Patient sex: M
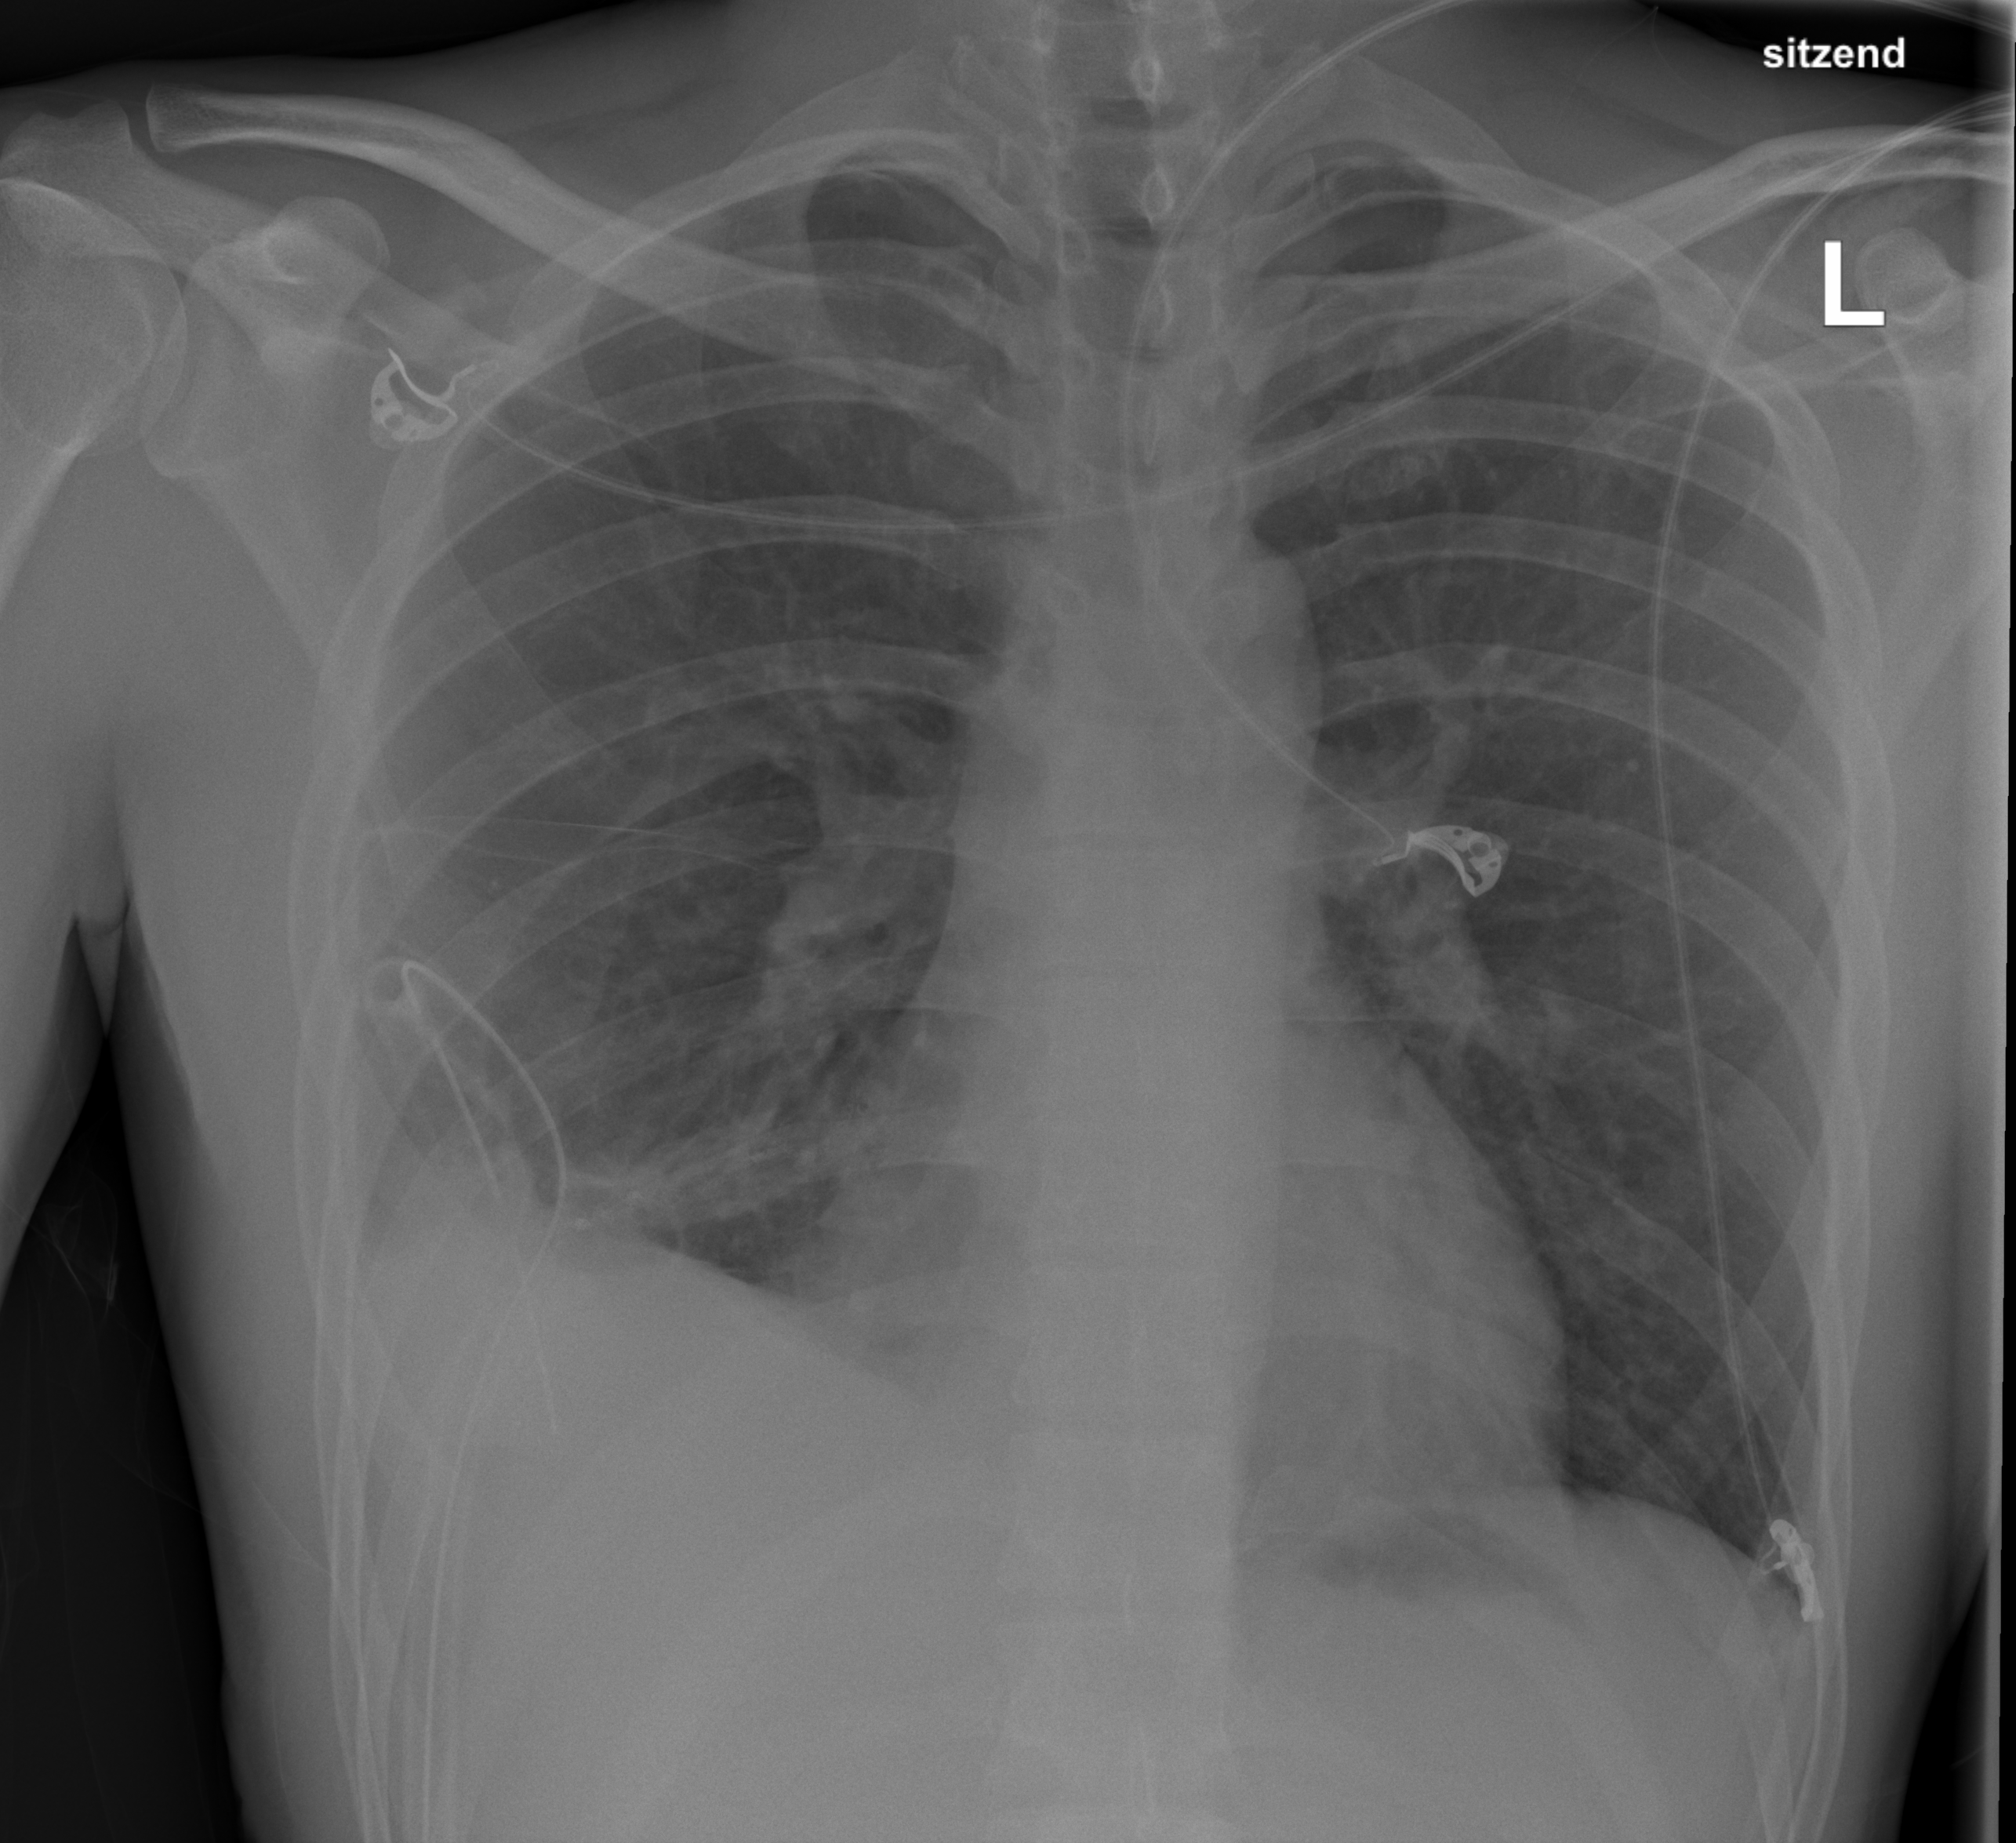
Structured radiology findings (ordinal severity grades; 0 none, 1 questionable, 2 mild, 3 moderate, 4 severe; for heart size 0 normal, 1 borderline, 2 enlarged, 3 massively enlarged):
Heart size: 0
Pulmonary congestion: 0
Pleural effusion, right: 2
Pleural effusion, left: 0
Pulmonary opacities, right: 1
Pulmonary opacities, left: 0
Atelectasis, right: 3
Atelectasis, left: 0